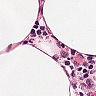
Metastatic tissue present: no